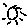
Label: sun